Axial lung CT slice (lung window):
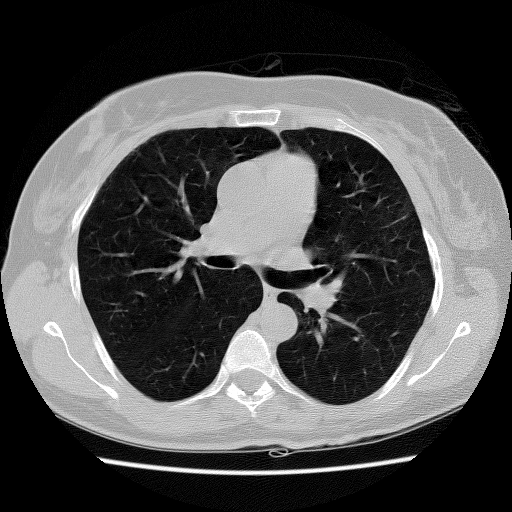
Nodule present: no